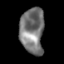
Tissue: skin
Cell type: Epithelial cells
Senescence score: 0.2635
Nuclear area (px): 1073
Mean DAPI intensity: 119.936